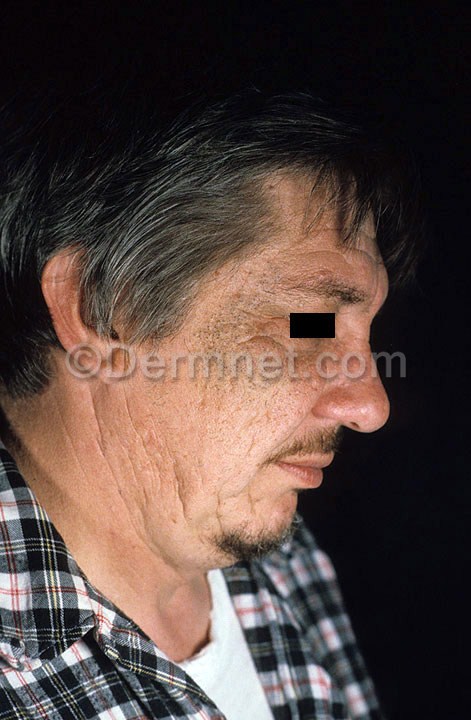
Disease: Light Diseases and Disorders of Pigmentation